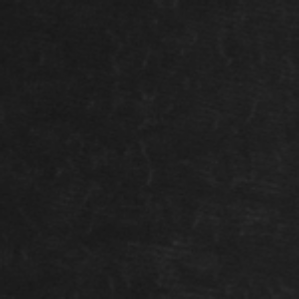
Label: frost